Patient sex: M
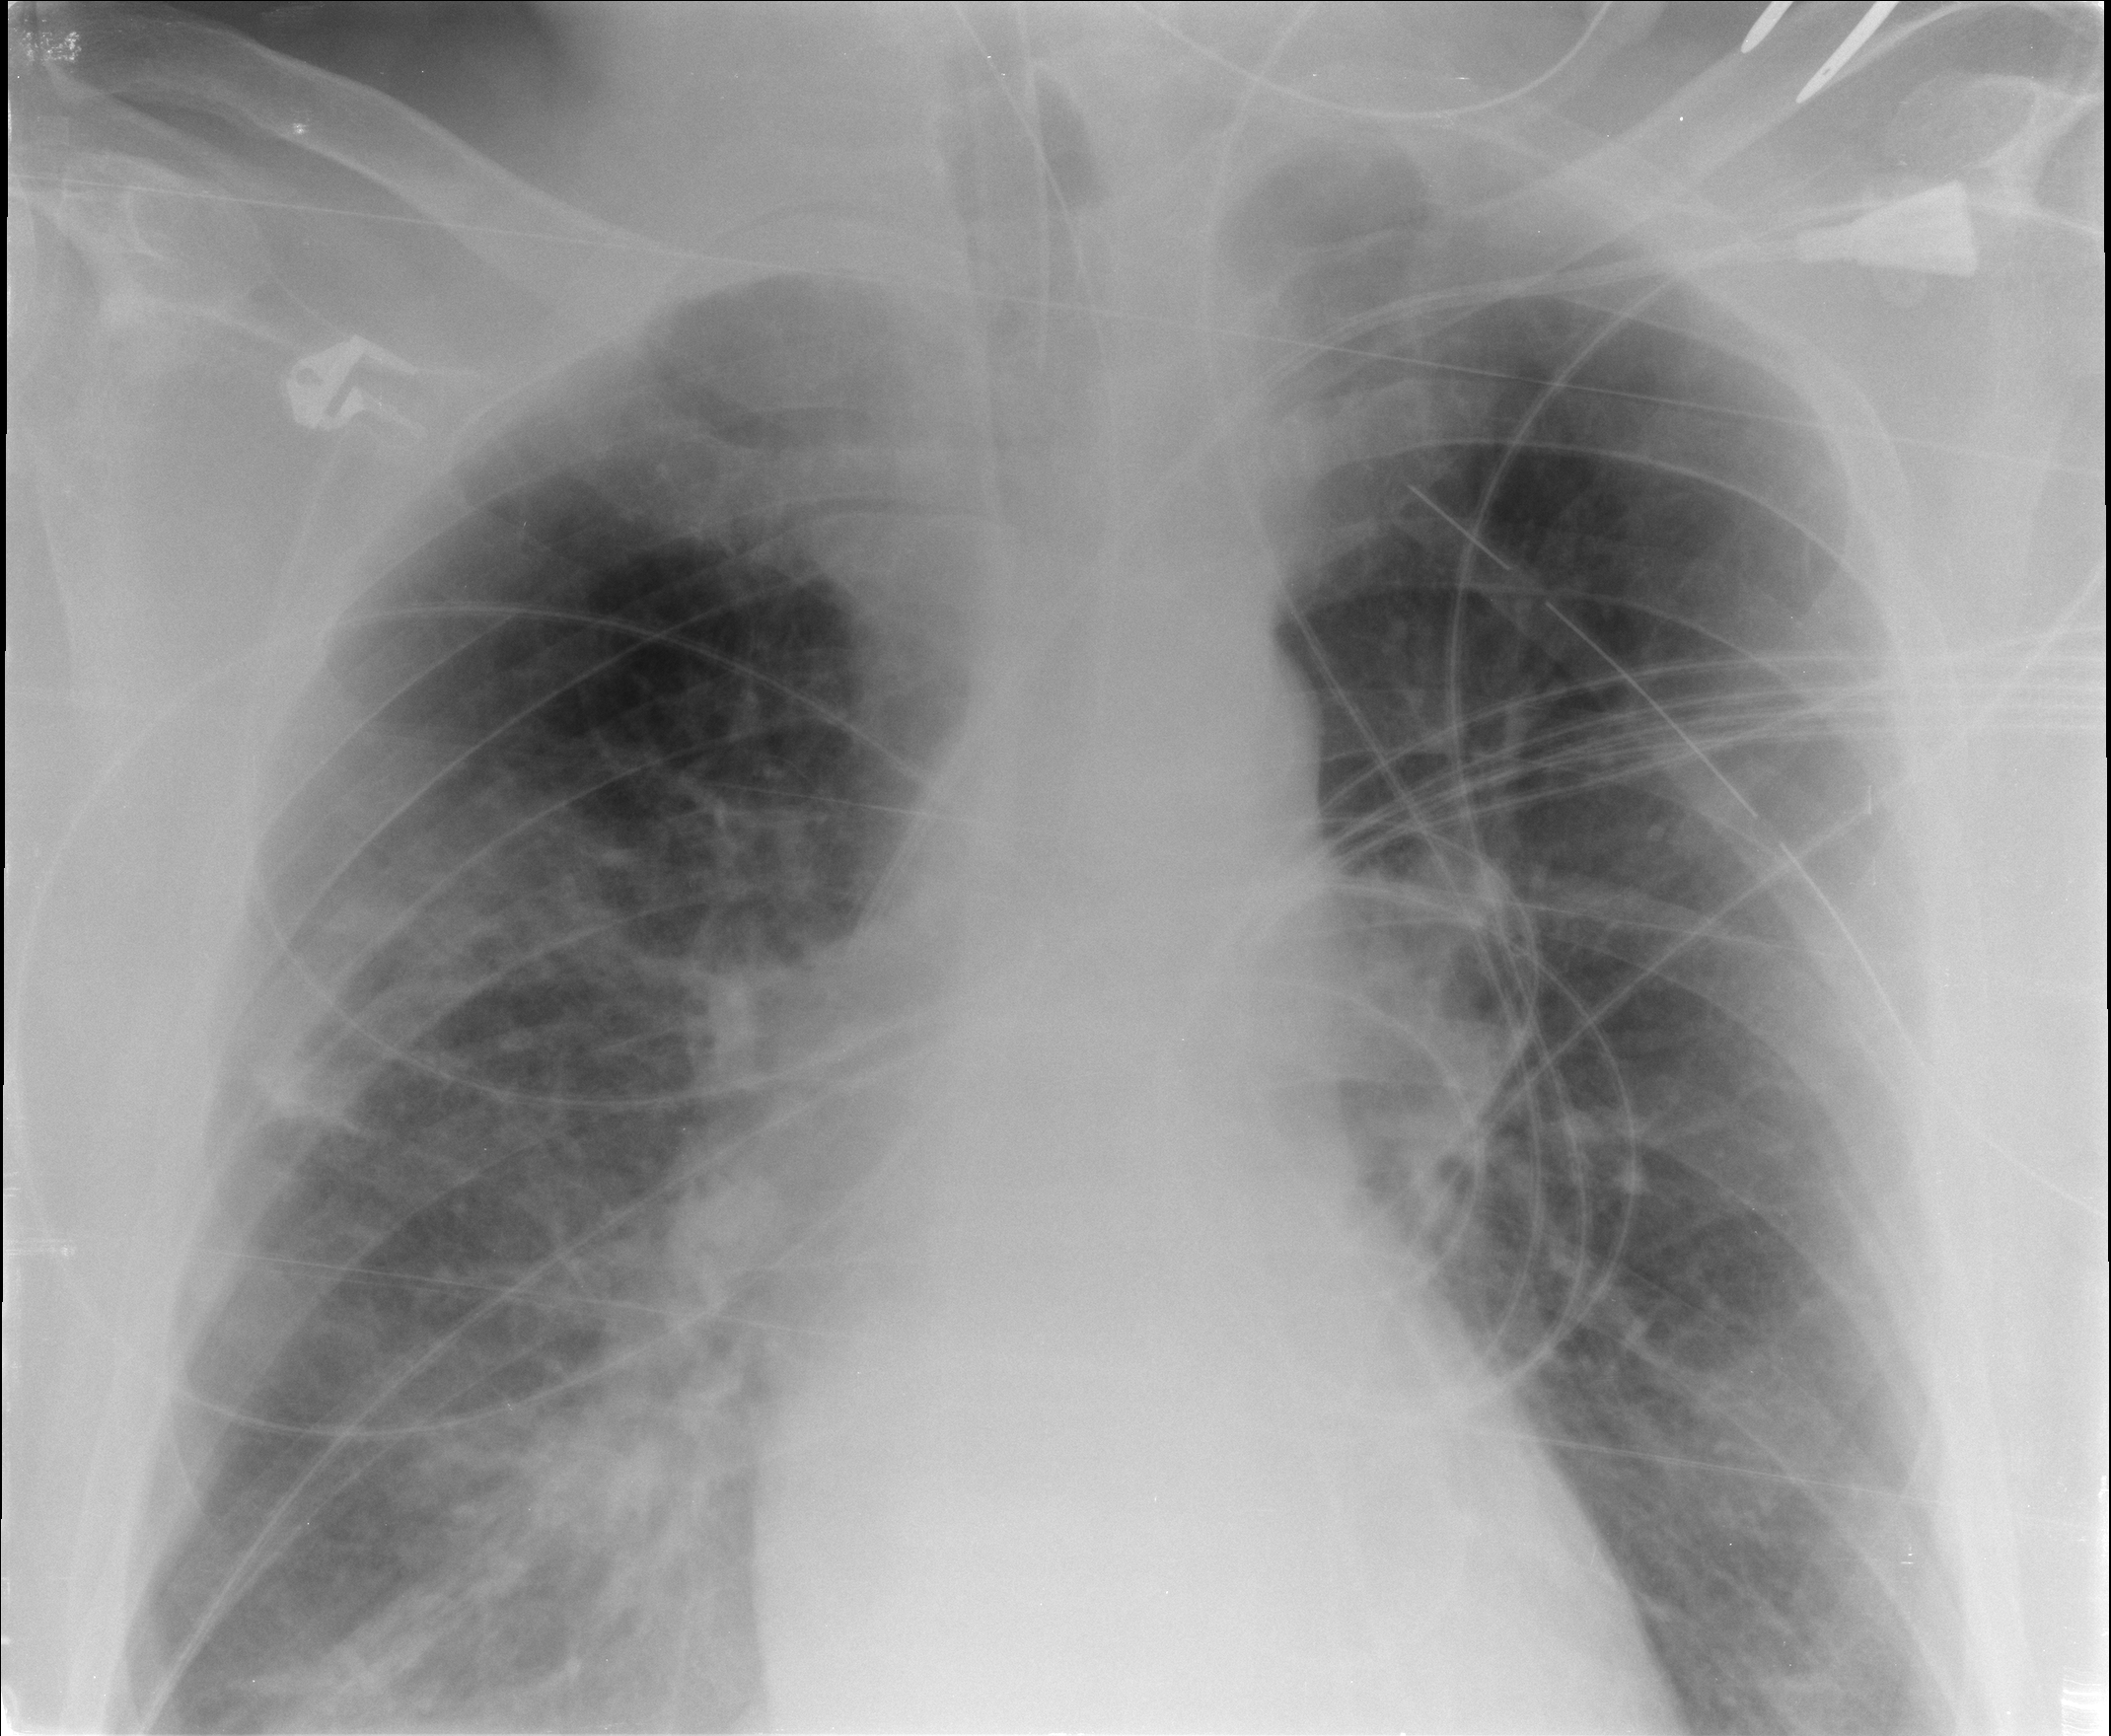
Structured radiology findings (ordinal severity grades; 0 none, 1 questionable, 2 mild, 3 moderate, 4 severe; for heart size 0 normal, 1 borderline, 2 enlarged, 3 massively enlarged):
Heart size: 0
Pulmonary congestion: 0
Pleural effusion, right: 0
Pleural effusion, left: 0
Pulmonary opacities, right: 2
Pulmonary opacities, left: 0
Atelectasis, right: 2
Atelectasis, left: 2